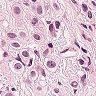
Metastatic tissue present: yes